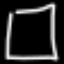
Label: square